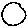
Label: circle